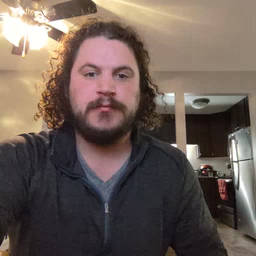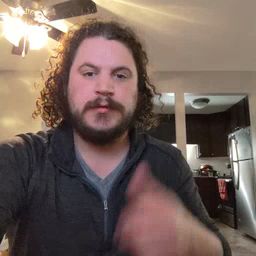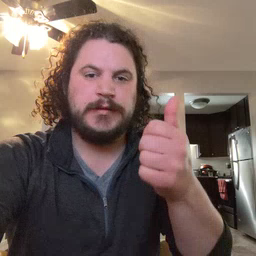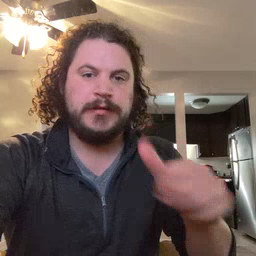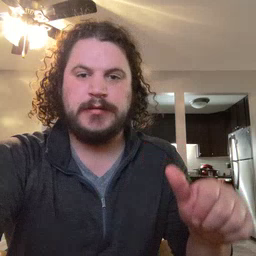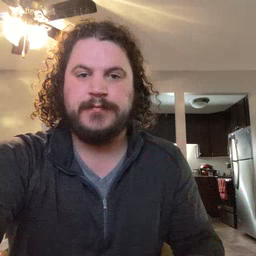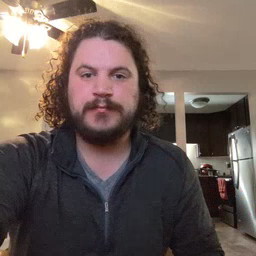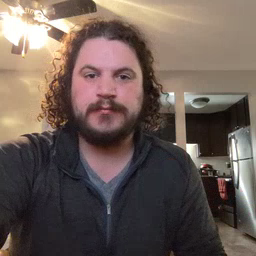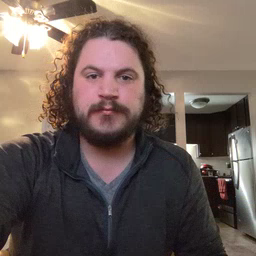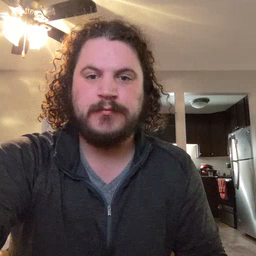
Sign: any